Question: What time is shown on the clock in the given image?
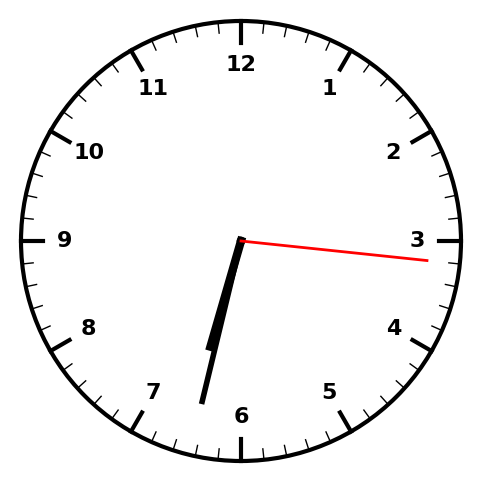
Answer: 06:32:16